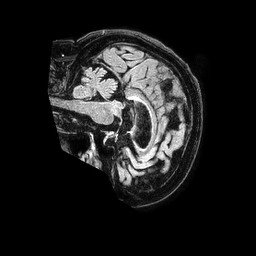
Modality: FLAIR
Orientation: sagittal
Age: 87
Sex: female
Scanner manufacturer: philips
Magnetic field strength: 1.5 T
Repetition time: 4.8 s
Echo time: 0.3 s